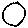
Label: circle